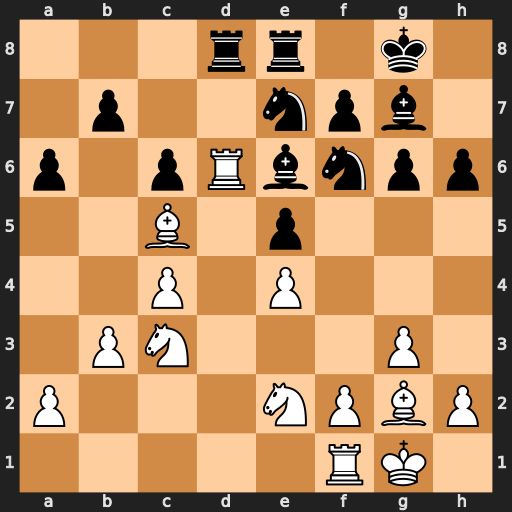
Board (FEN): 3rr1k1/1p2npb1/p1pRbnpp/2B1p3/2P1P3/1PN3P1/P3NPBP/5RK1
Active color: w
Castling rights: -
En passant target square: -
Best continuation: Rxd8 Rxd8 Bxe7